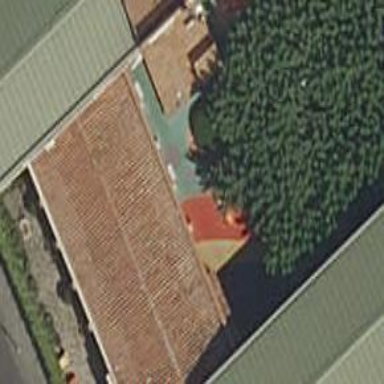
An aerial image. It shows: Kindergarten.